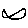
Label: fish